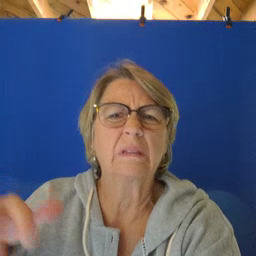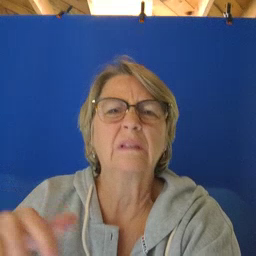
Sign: noisy